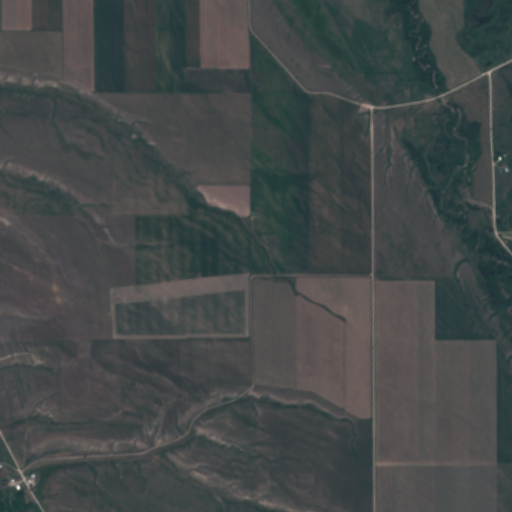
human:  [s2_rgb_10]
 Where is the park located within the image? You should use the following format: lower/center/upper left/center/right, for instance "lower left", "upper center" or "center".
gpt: There is no park in the image.